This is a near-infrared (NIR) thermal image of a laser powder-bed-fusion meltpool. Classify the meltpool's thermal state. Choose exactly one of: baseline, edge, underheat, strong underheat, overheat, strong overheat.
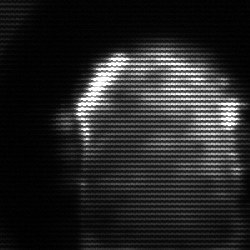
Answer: baseline